Question: We started one big brand website in Magento they are targeting different giographic locations. So we need to implement multiple countries and multiple languages. For instance selected country is Canada then we may have three languages English,French,Spanish.
Please advise me how to set up this in magento. I heard lot more about the multiple websites, but I am searching for good practices.
Please refer the below pic

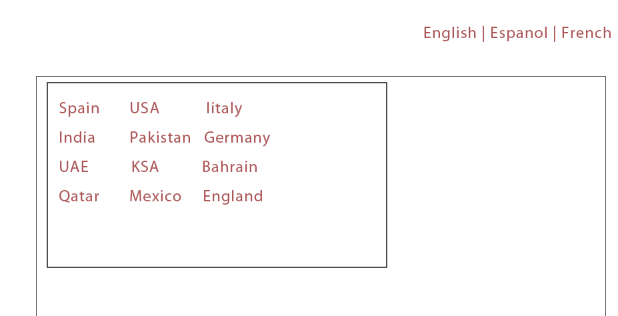
Answer: You can have countries as websites and languages as store views for those websites.
In your case: Canada is the website with 3 Store Views: Canada English, Canada French and Canada Spanish. You can see some of the settings <URL>
This will give you a control for products, categories and other entities from Magento on country level (website), but will make your site slower for example indexing is at website level and now it will take the amount of time it normally takes multiplied by the number of websites.